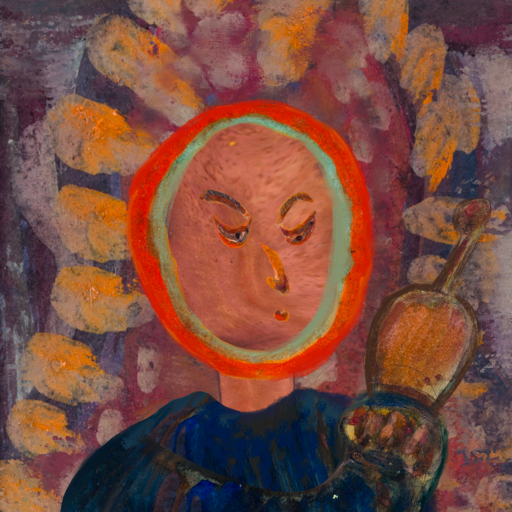
Background: Doll, Head And Neck Side: Mother_And_Son_Mother, Face Side: Hypocrite, Bust: Pipe, Hair Side: Sisters, Head Accessory: Blank, Second Necklace: Blank, Necklace: Blank, Baby: Blank